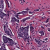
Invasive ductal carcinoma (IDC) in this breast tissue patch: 1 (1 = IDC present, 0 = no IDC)